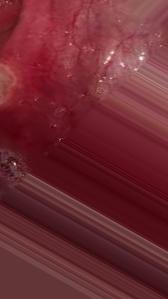
Condition: Mouth Ulcer